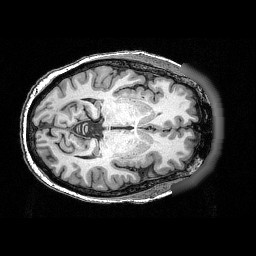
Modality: T1w
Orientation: axial
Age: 60
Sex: female
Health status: ill
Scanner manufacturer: siemens
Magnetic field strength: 3 T
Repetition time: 0.0025 s
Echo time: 0.00336 s